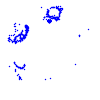
Particle: kaon